Question: Estimate the volume of the 3D prism shown in the image. The result should be rounded to one decimal place. The side length of each grid on the chessboard is 0.5
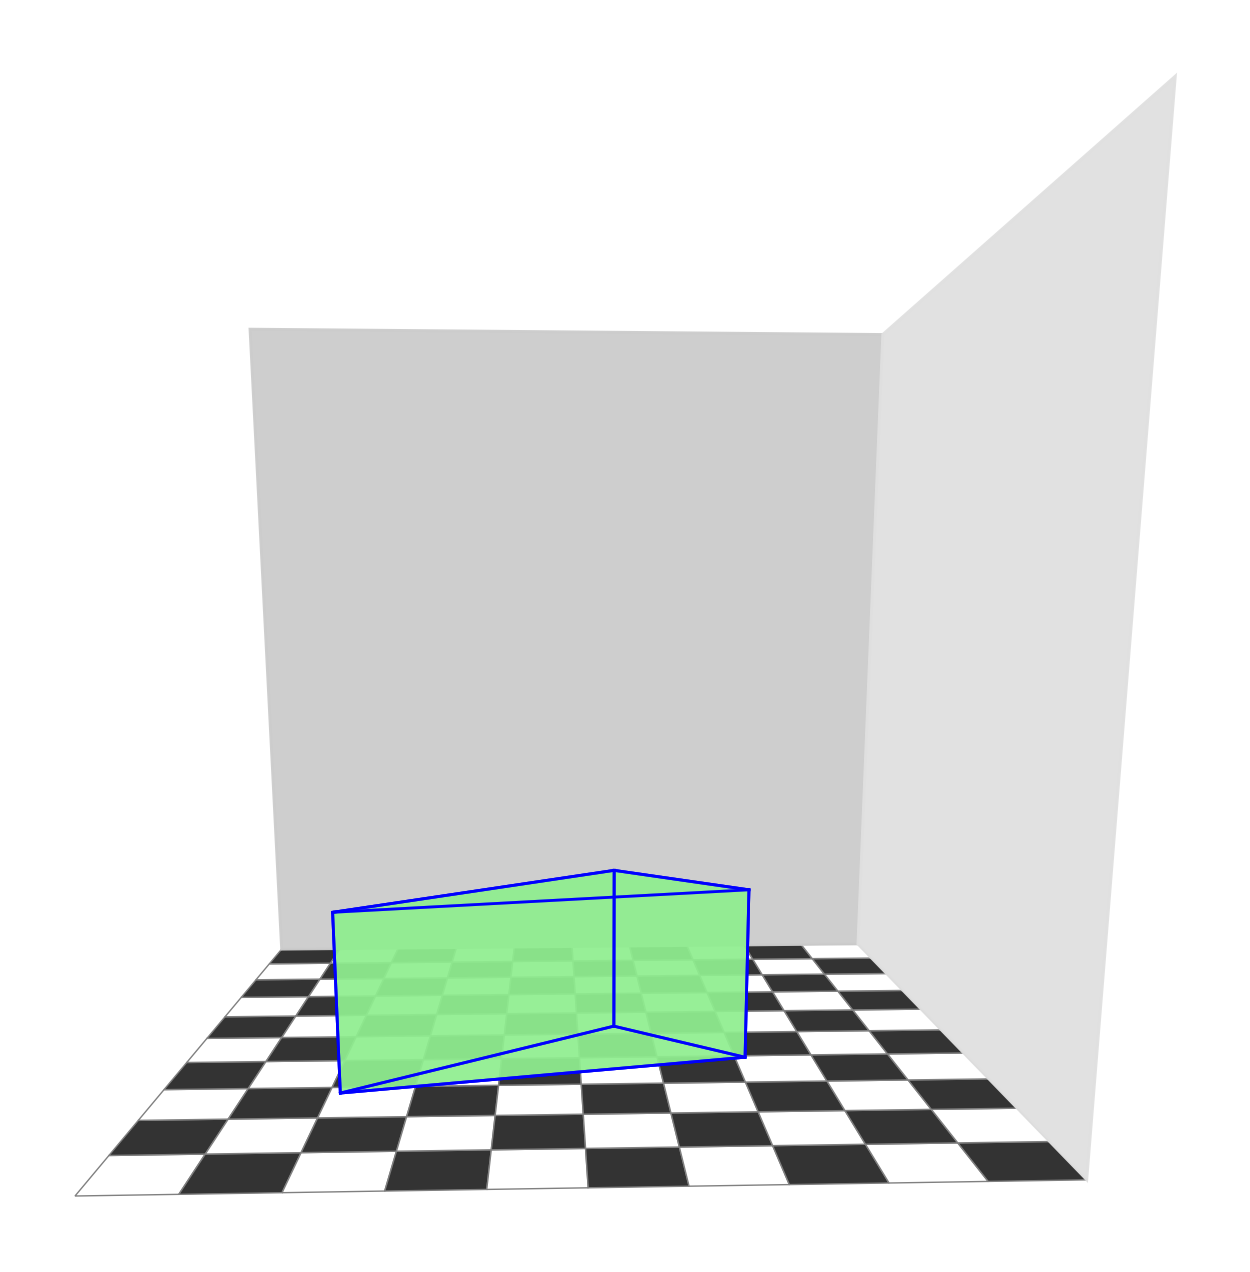
Answer: 1.2